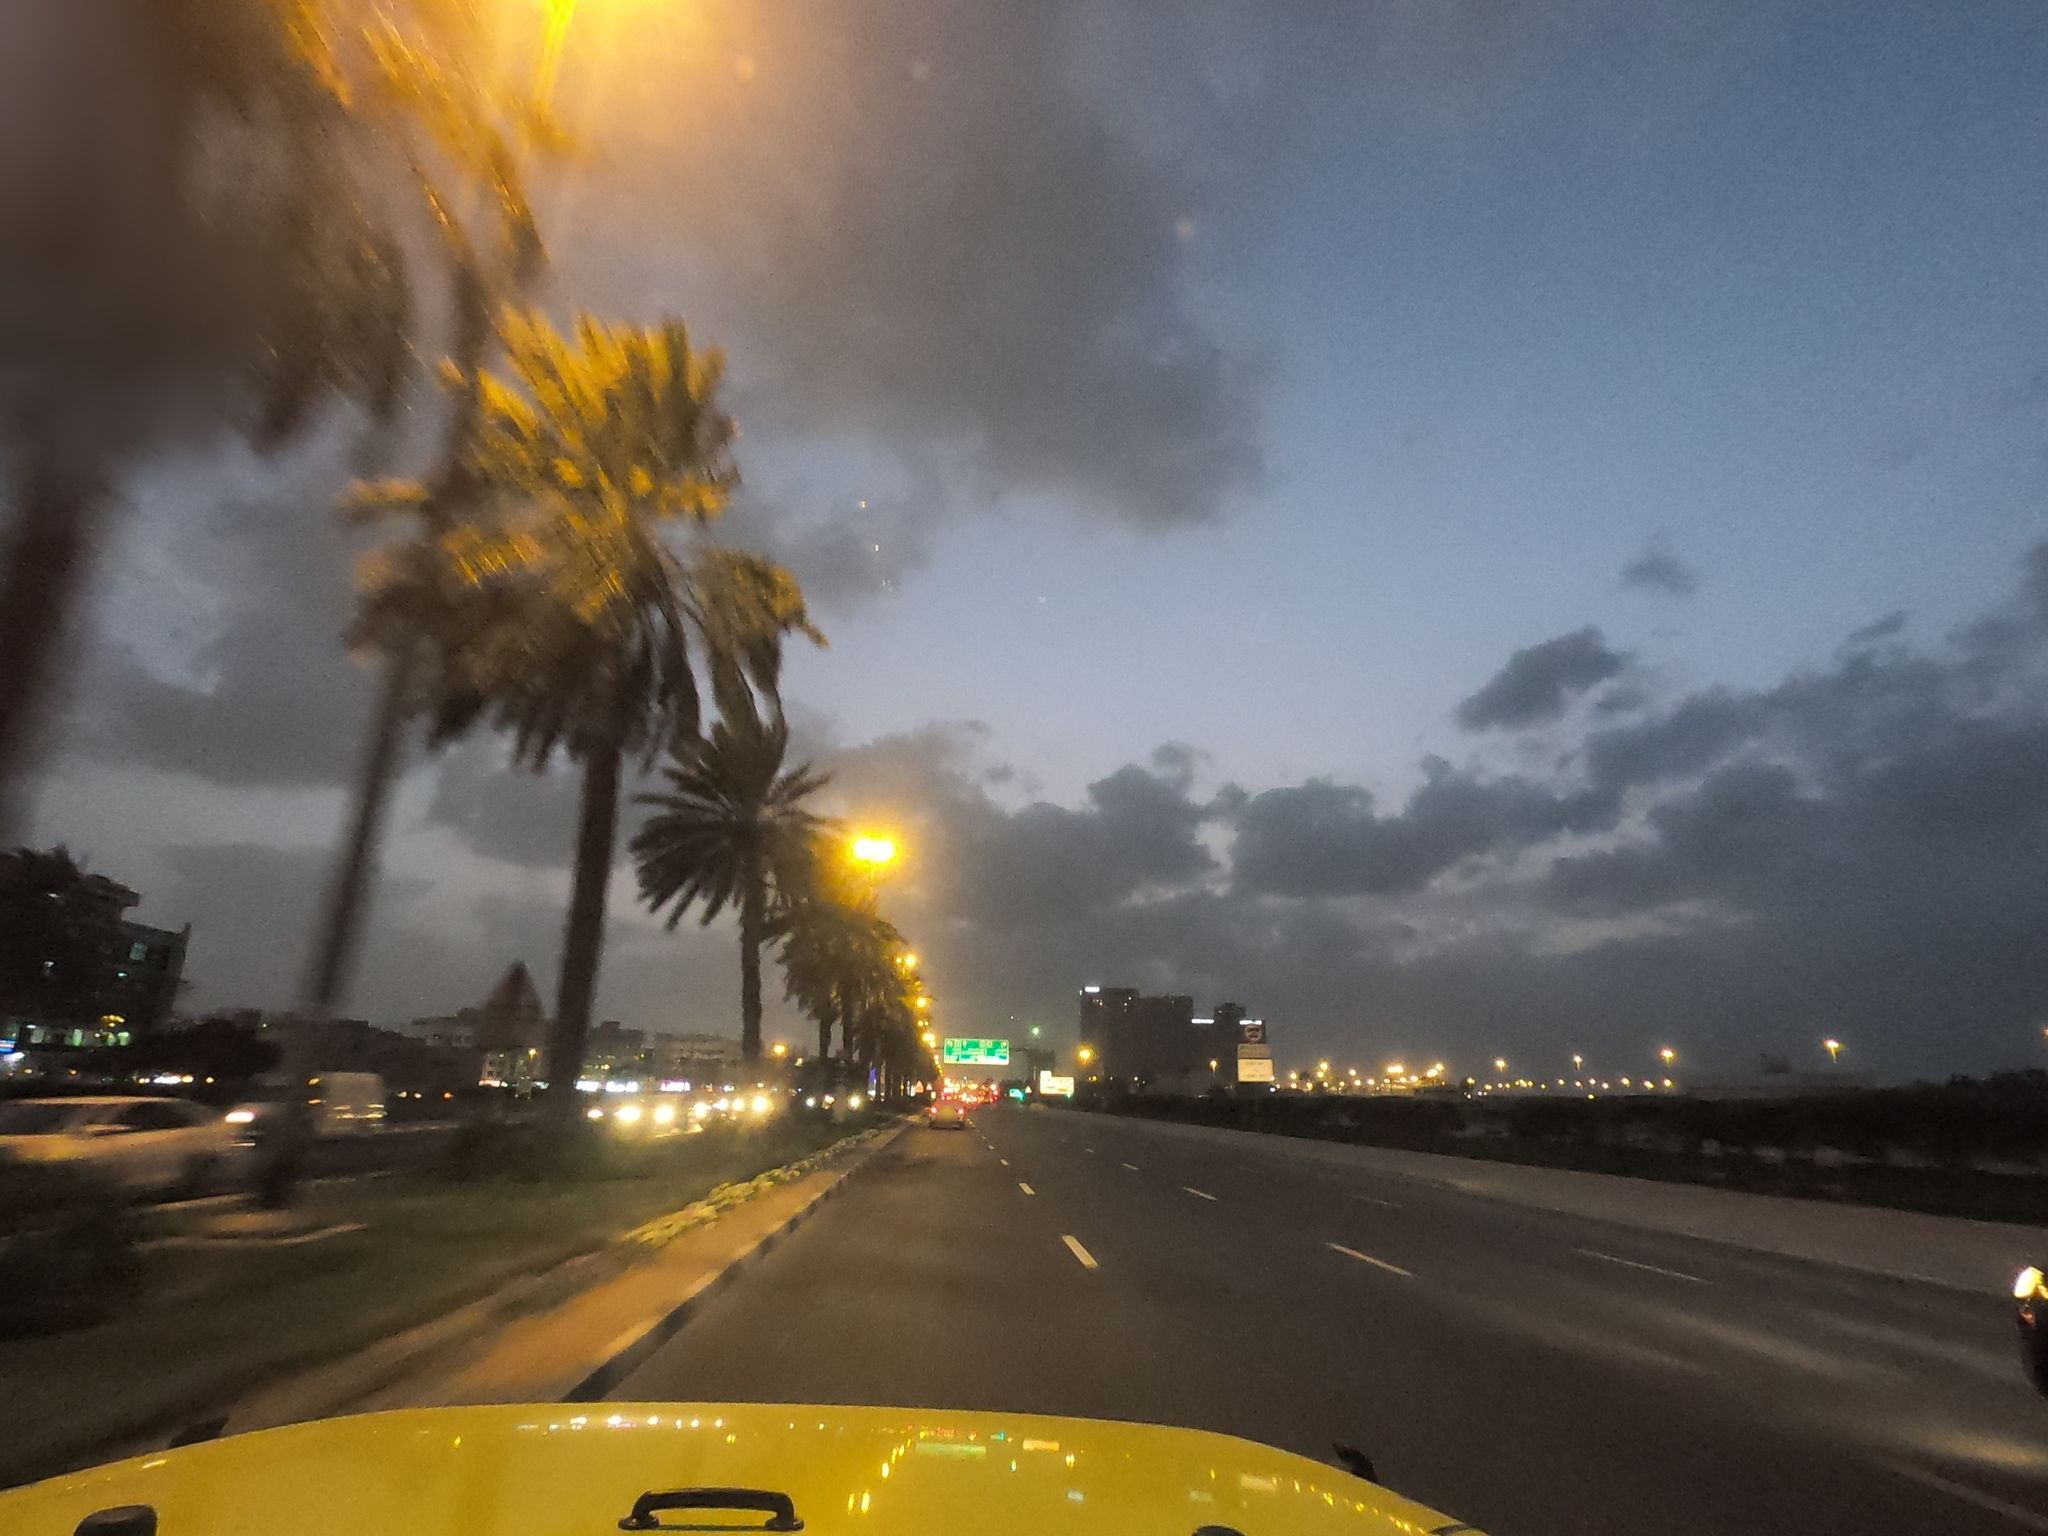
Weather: cloudy
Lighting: dusk/dawn
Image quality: slightly poor
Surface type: driving surface
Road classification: primary
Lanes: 4, 3
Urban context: urban centre
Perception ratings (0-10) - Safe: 2.51, Lively: 9.04, Beautiful: 4.01, Boring: 0.27, Depressing: 0.89, Wealthy: 3.67